Question: my project is "feature based face detection and recognition" me complete the detection part (detect the face from an image on the bases of skin color).now i want to applyy code for recognition using PCA of that detected face me have code
'''
handles = guidata(hObject);
handles.output = hObject;
dir1 = handles.d ;
filenames1=dir(fullfile(dir1,'*.tif'));
no_subs=numel(filenames1);
no_images=no_subs;
% Array of Images
t_array=[];
% Creating array of images by converting them to vector
for n=1:no_subs
sub=fullfile(dir1,filenames1(n).name);
img=imread(sub);
img=im2double(img);
img=imresize(img,[92 112]);
t_array(:,n)=img(:);
end
% Code for creating the Projected Images:
% Mean face image vector
mean_face=mean(t_array,2);
m=mean_face ;
img=reshape(m,[92 112]);
varargout{1} = handles.output;
axes(handles.axes5);
imshow(img);
title('Eigen Image','fontsize',10)
% Shifted images of all the images
shifted_images_array=t_array-repmat(mean_face,1,no_images);
% Matrix with reduced eigen vectors
new_matrix=shifted_images_array'*shifted_images_array;
% Eigen vectors of the new matrix taking 6 out of 10
no_eigen_vectrs=5;
[eigen_vect,eigen_val]=eigs(new_matrix,no_eigen_vectrs);
% Eigen vector of the covariance matrix(matirx array formed by image set "t_array")
eigen_vect_covmat=shifted_images_array*eigen_vect;
% Array of Weights of the projected images of every image
omega_array=eigen_vect_covmat'*shifted_images_array;
% Code for creating the test input:
TestImage = handles.im;
input_img=imread(TestImage);
input_img=im2double(input_img);
input_img=imresize(input_img,[92 112]);
input_vect=input_img(:);
input_shift=input_vect-mean_face;
input_omega=eigen_vect_covmat'*input_shift;
% % Code for Calculating the Euclidean Distance :
% % Find the similarity score
ss=arrayfun(@(n) norm(omega_array(:,n)-input_omega),1:no_images);
% Find image with highest similarity or min value of ss
[match_score,match_idx]=min(ss);
ab = reshape(t_array(:,match_idx),92,112);
% Display Image and Statistics
varargout{1} = handles.output;
axes(handles.axes6);
imshow(ab);
title( 'Match image with database', 'fontsize',10);
handles.b = ('C:\Users\Student\Documents\MATLAB\GUI\Data\Test Database\Bags');
handles.f = ('C:\Users\Student\Documents\MATLAB\GUI\Data\Test Database\Face');
handles.m = ('C:\Users\Student\Documents\MATLAB\GUI\Data\Test Database\Flow');
a = string('Bags');
b = string('Face');
c = string('Flower');
if handles.dr == handles.b
set (handles.edit1, 'String' ,a);
elseif handles.dr == handles.f
set (handles.edit1, 'String' ,b);
elseif handles.dr == handles.m
set (handles.edit1, 'String' ,c);
end
guidata(hObject, handles);
% --- Executes during object creation, after setting all properties.
function axes2_CreateFcn(hObject, eventdata, handles)
% hObject handle to axes2 (see GCBO)
% eventdata reserved - to be defined in a future version of MATLAB
% handles empty - handles not created until after all CreateFcns called
b=imread('B.tif');
imshow(b);
% Hint: place code in OpeningFcn to populate axes2
% --- Executes during object creation, after setting all properties.
function axes3_CreateFcn(hObject, eventdata, handles)
% hObject handle to axes3 (see GCBO)
% eventdata reserved - to be defined in a future version of MATLAB
% handles empty - handles not created until after all CreateFcns called
c=imread('F.tif');
imshow(c);
% Hint: place code in OpeningFcn to populate axes3
% --- Executes on button press in pushbutton4.
function pushbutton4_Callback(hObject, eventdata, handles)
% hObject handle to pushbutton4 (see GCBO)
% eventdata reserved - to be defined in a future version of MATLAB
% handles structure with handles and user data (see GUIDATA)
dir1 = handles.d ;
handles = guidata(hObject);
handles.output = hObject;
% prompt = {'Enter test image name (a number between 1 to 40):'};
% dlg_title = 'Input ';
% num_lines= 1;
% def = {'1'};
%
% TestImage = inputdlg(prompt,dlg_title,num_lines,def);
% TestImage = strcat(dir1,'\',char(TestImage),'.tif');
% im = imread(TestImage);
% ime=imresize(im,[92 112]);
% axes(handles.axes4);
% imshow(ime);
% title('input image of database','fontsize',10);
filenames1=dir(fullfile(dir1,'*.tif'));
no_subs=numel(filenames1);
no_images=no_subs;
% Array of Images
t_array=[];
% Creating array of images by converting them to vector
for n=1:no_subs
sub=fullfile(dir1,filenames1(n).name);
img=imread(sub);
img=im2double(img);
img=imresize(img,[92 112]);
t_array(:,n)=img(:);
end
% Code for creating the Projected Images:
% Mean face image vector
fimg=mean(t_array,2);
m=fimg ;
img=reshape(m,[92 112]);
varargout{1} = handles.output;
axes(handles.axes5);
imshow(img);
title('Fisher Image','fontsize',10)
% Shifted images of all the images
L=t_array-repmat(fimg,1,no_images);
% Matrix with reduced eigen vectors L = A'*A;
SW=L'*L;
% Calculate the within class variance (SW)
invsw=inv(SW);
sb=no_images*(L)'*(L);
SB=sb;
v=(invsw)*SB;
% find eigne values and eigen vectors of the (v)
[evec,eval]=eig(v);
no_eigen_vectrs=5;
[eigen_vect,eigen_val]=eigs(SW,no_eigen_vectrs);
% Eigen vector of the covariance matrix(matirx array formed by image set "t_array")
eigen_vect_covmat=L*eigen_vect;
% Array of Weights of the projected images of every image
omega_array=eigen_vect_covmat'*L;
% Code for creating the test input:
TestImage = handles.im;
input_img=imread(TestImage);
input_img=im2double(input_img);
input_img=imresize(input_img,[92 112]);
input_vect=input_img(:);
input_shift=input_vect-fimg;
input_omega=eigen_vect_covmat'*input_shift;
% % Code for Calculating the Euclidean Distance :
% % Find the similarity score
ss=arrayfun(@(n) norm(omega_array(:,n)-input_omega),1:no_images);
% Find image with highest similarity or min value of ss
[match_score,match_idx]=min(ss);
ab = reshape(t_array(:,match_idx),92,112);
% Display Image and Statistics
varargout{1} = handles.output;
axes(handles.axes6);
imshow(ab);
title( 'Match image with database', 'fontsize',10);
handles.b = ('C:\Users\Student\Documents\MATLAB\GUI\Data\Test Database\Bags');
handles.f = ('C:\Users\Student\Documents\MATLAB\GUI\Data\Test Database\Face');
handles.m = ('C:\Users\Student\Documents\MATLAB\GUI\Data\Test Database\Flow');
a = string('Bags');
b = string('Face');
c = string('Flower');
if handles.dr == handles.b
set (handles.edit1, 'String' ,a);
elseif handles.dr == handles.f
set (handles.edit1, 'String' ,b);
elseif handles.dr == handles.m
set (handles.edit1, 'String' ,c);
end
guidata(hObject, handles);
'''
is it right?or me can use for my project.
me need the information about that person which recognizeed..
how i can embed it with my coding?
this is detected phase which me compelete
now tell mee how i can compelte recognition phase using PCA?
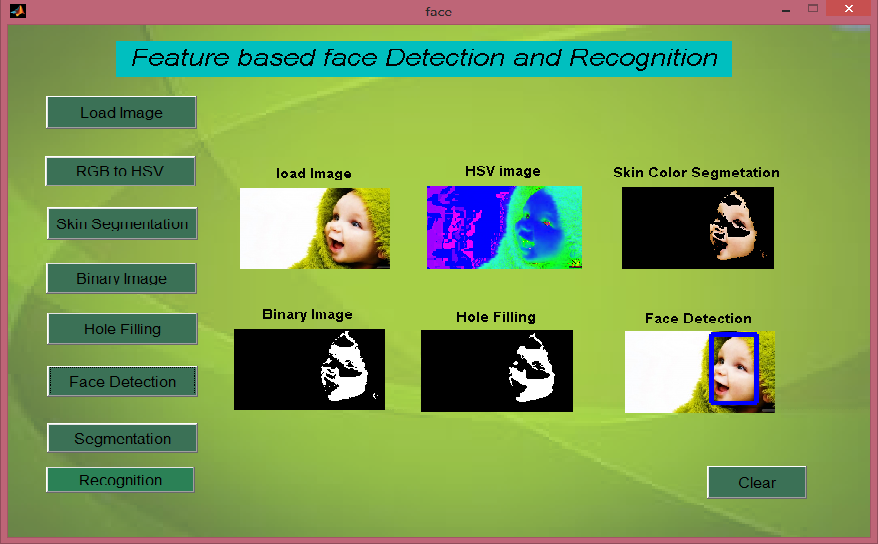
Answer: Please see the below link:
<URL>
It explains step by step applying PCA on images for face recognition including matlab code.